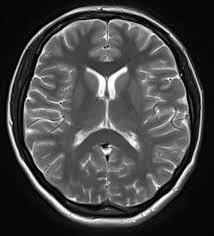
Label: notumor